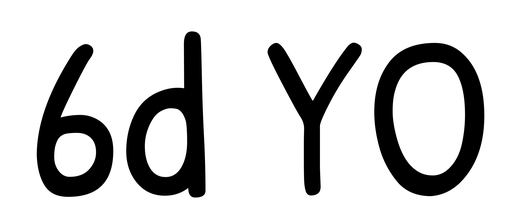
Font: PatrickHand-Regular